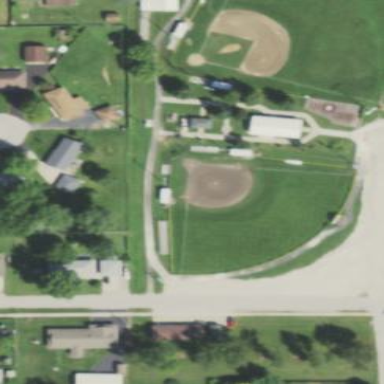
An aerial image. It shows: Baseball pitch for leisure land.